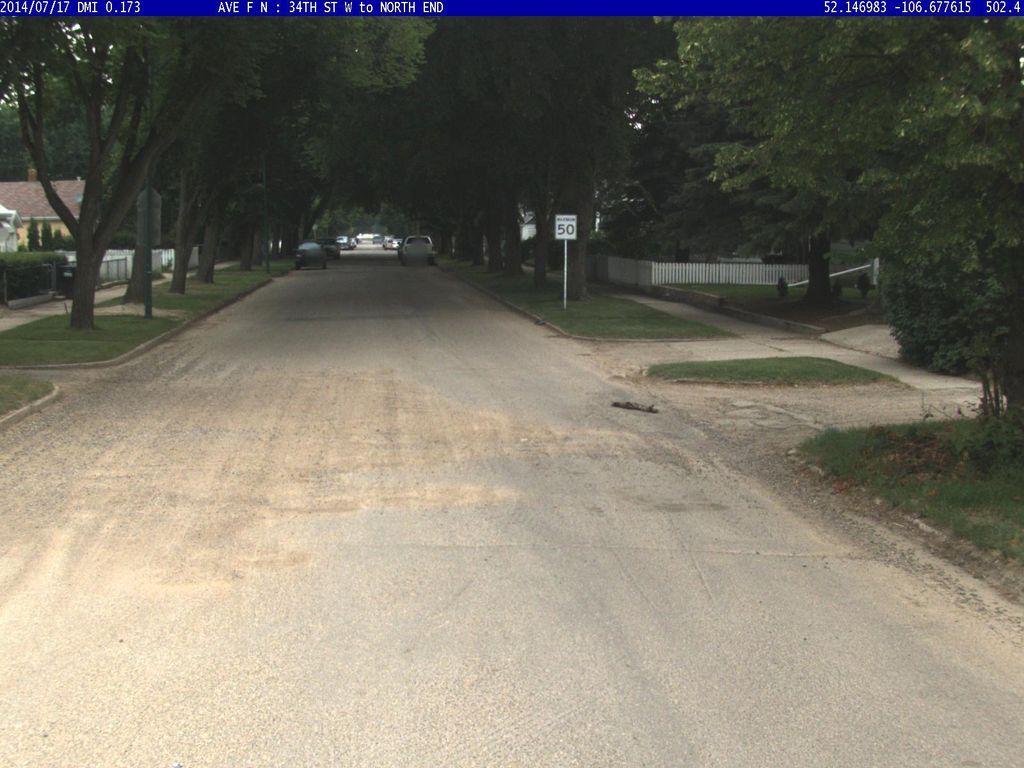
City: saskatoon